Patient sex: M
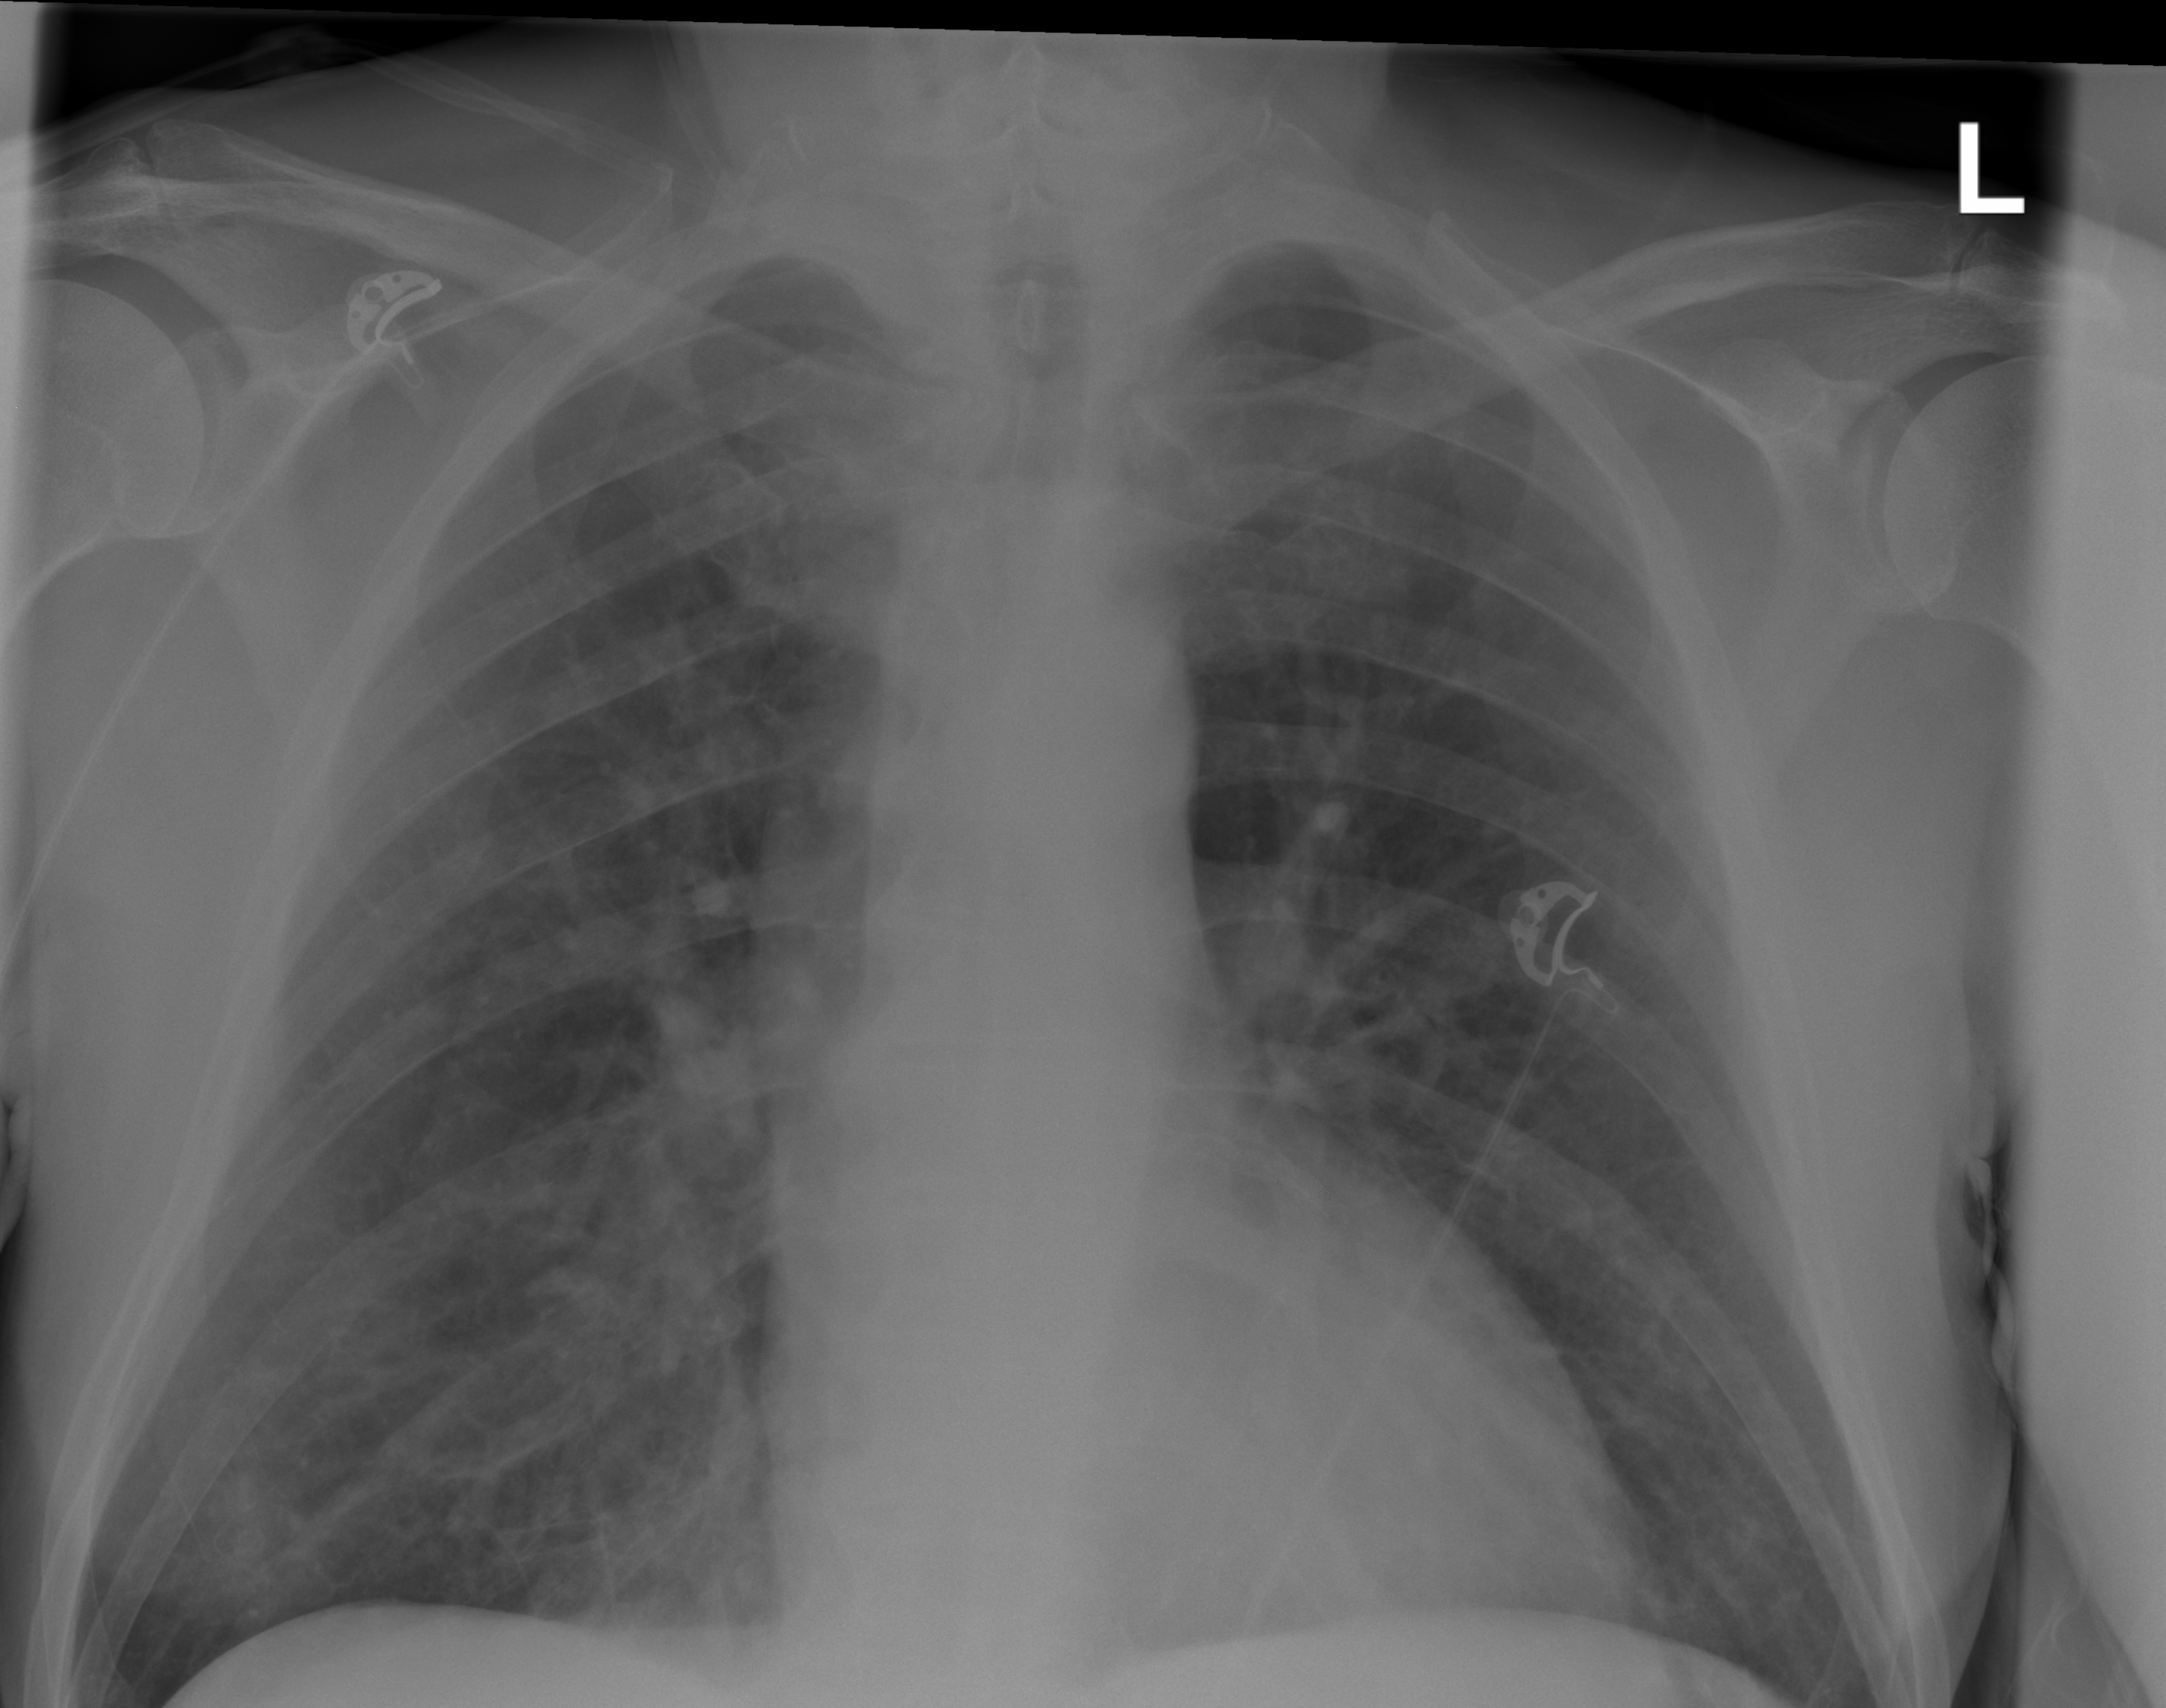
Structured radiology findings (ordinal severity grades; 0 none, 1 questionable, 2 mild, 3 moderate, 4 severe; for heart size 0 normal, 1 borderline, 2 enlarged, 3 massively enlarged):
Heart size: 1
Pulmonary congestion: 0
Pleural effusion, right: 0
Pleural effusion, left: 0
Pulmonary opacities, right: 2
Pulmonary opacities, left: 0
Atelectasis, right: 0
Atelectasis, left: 0